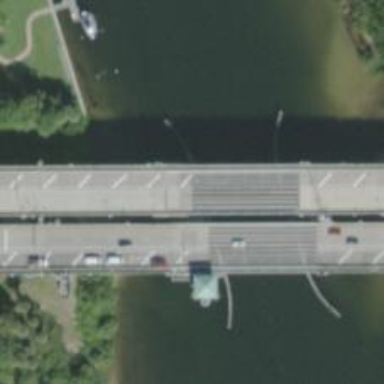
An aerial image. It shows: Tertiary road crossing bascule movable bridge.